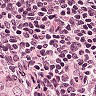
Metastatic tissue present: yes